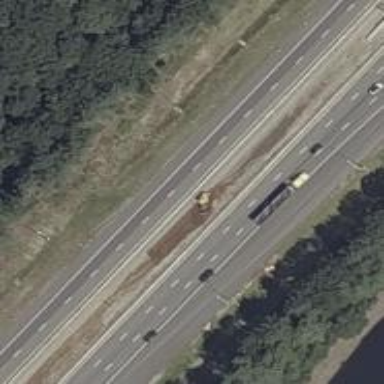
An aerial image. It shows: Motorway junction.